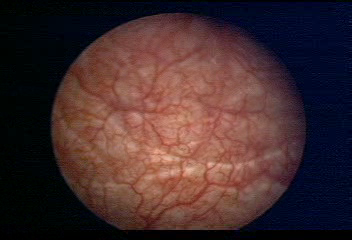
Modality: WLC
Class: Normal mucosa
Bladder cancer association: No